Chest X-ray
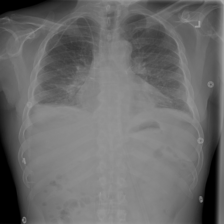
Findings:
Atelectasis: positive
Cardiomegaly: negative
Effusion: negative
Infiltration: negative
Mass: negative
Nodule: negative
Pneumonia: negative
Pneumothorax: negative
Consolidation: negative
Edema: negative
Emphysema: negative
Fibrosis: negative
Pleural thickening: negative
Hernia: negative